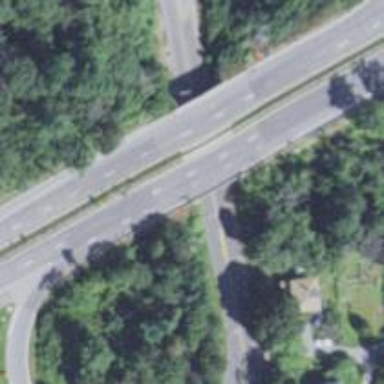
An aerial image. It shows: Motorway bridge with asphalt surface.